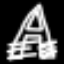
Label: The Eiffel Tower